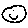
Label: smiley face